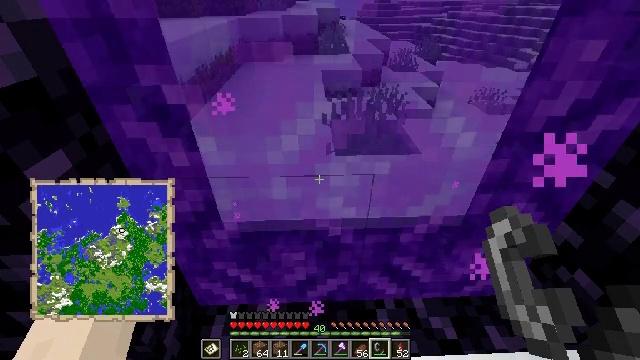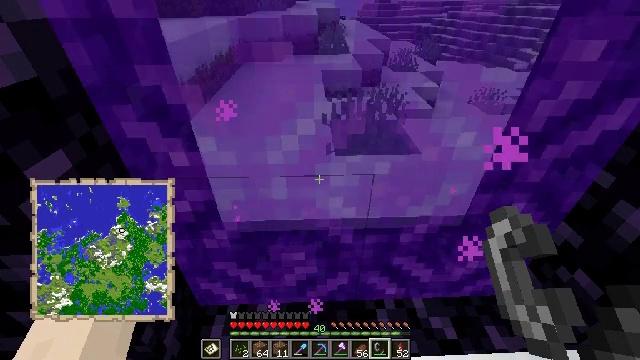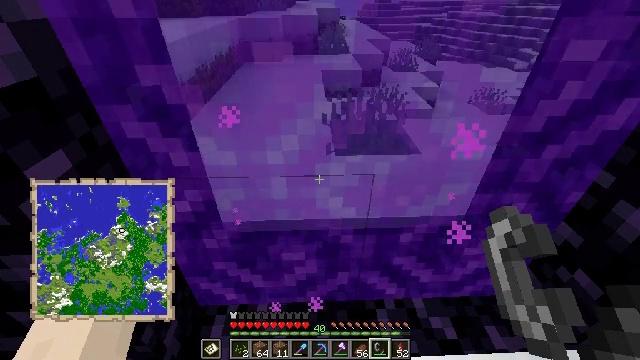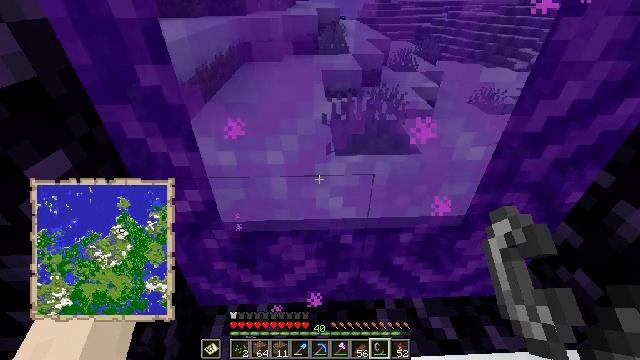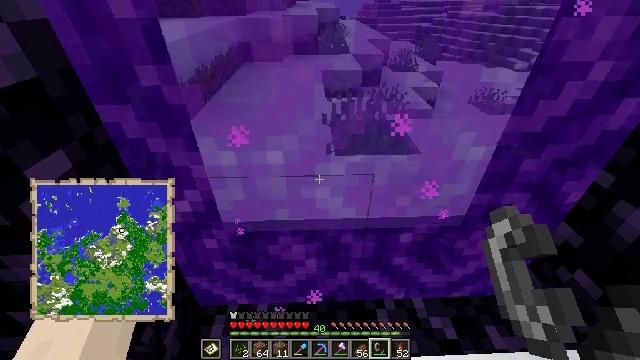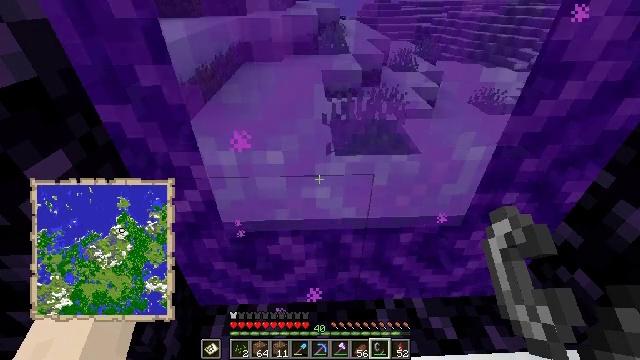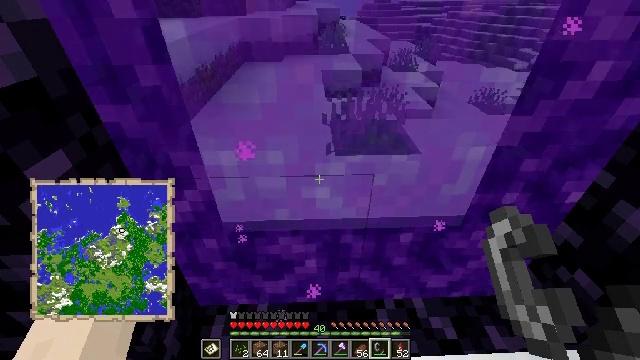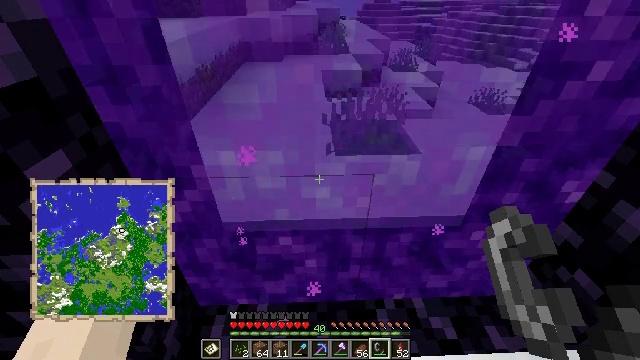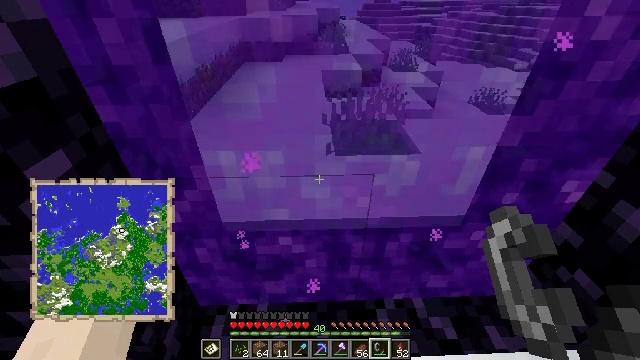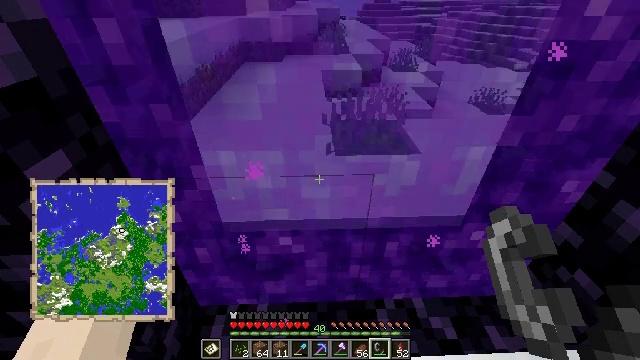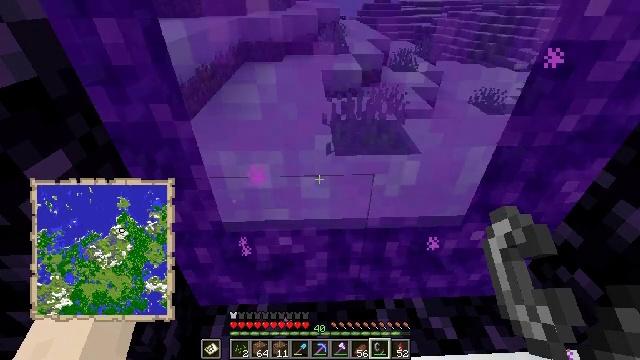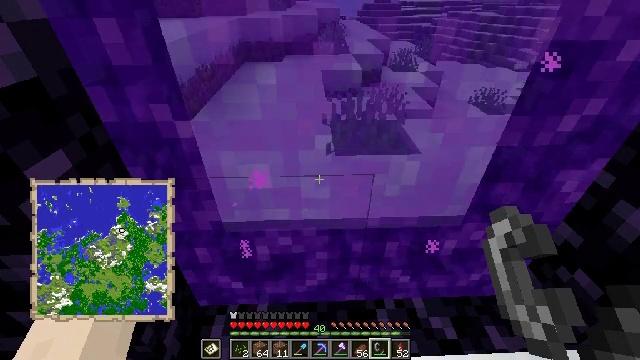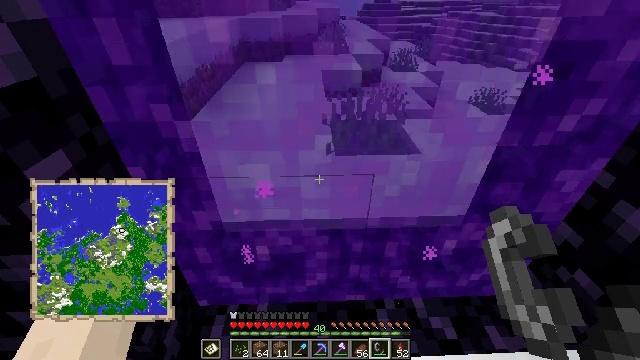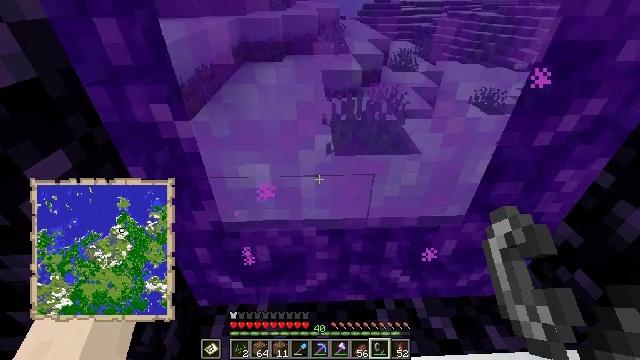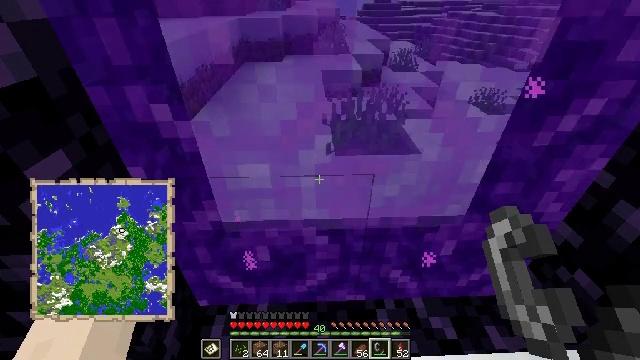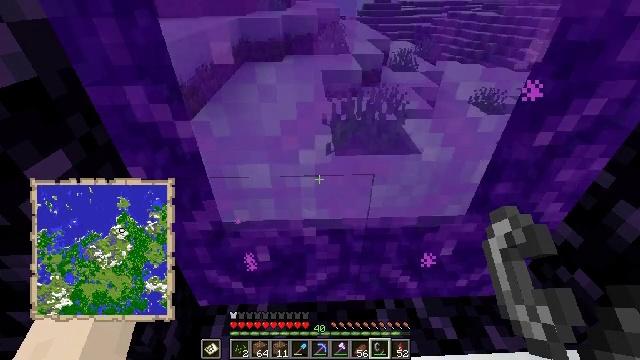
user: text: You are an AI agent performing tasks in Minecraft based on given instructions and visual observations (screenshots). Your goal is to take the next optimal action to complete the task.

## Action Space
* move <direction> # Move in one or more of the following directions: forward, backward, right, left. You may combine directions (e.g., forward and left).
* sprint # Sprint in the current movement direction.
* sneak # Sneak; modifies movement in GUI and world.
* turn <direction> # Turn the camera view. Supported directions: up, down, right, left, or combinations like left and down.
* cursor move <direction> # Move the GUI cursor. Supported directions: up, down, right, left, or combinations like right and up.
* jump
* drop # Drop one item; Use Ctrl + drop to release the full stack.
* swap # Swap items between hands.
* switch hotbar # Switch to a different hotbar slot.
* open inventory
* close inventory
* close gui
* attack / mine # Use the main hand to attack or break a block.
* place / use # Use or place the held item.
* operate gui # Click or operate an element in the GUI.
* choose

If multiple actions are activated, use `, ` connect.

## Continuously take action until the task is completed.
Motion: motion action
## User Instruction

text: Defeat a magma cube.
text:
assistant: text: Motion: no_op
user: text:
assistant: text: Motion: no_op
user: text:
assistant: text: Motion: no_op
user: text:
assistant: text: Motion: no_op
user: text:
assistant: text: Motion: no_op
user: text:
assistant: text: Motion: no_op
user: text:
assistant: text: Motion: no_op
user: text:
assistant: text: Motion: no_op
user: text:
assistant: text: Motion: no_op
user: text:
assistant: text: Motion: no_op
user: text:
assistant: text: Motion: no_op
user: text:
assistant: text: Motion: no_op
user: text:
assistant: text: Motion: no_op
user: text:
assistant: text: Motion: no_op
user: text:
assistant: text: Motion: no_op
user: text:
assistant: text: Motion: no_op
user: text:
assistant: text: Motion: no_op
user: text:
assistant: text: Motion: no_op
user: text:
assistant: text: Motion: no_op
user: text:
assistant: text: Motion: no_op
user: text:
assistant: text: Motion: no_op
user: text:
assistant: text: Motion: no_op
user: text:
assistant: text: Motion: no_op
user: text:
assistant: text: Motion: no_op
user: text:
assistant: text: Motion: no_op
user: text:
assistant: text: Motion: no_op
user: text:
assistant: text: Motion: no_op
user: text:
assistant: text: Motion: no_op
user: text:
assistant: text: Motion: no_op
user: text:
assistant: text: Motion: no_op